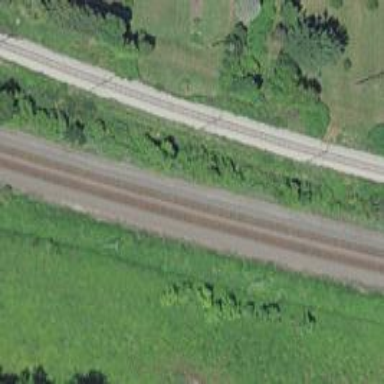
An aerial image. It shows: Railway with electrified contact lines.